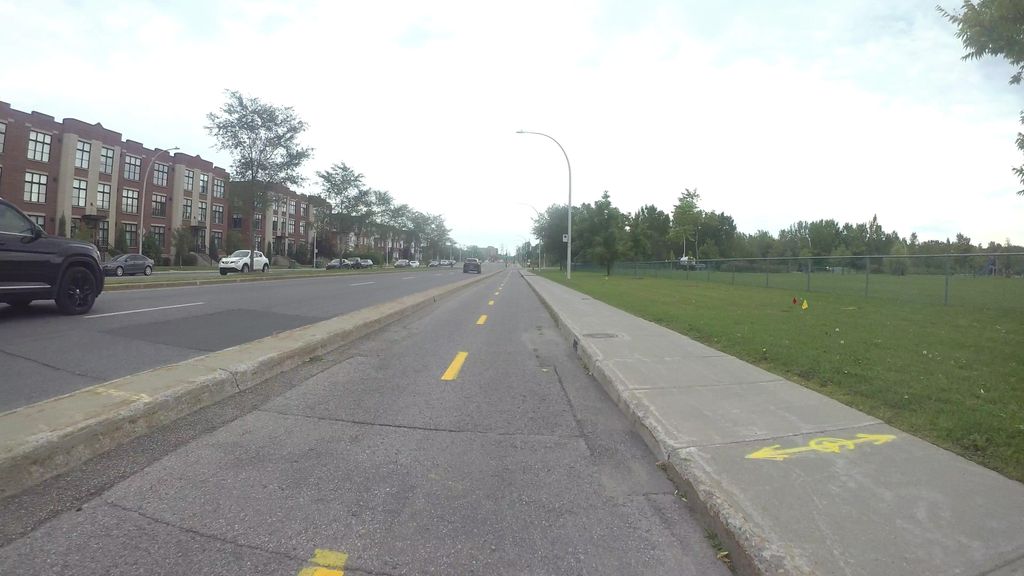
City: montreal